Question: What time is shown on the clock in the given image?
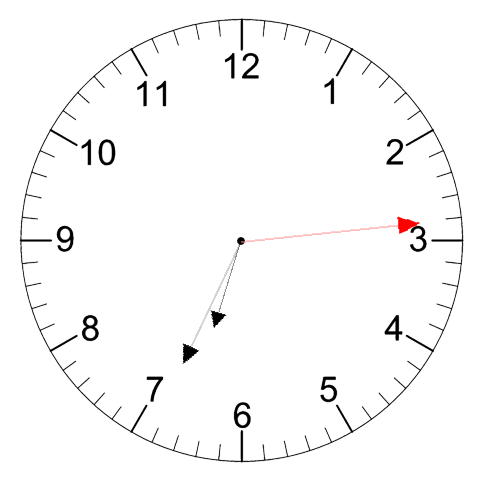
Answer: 06:34:14